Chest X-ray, AP view. Patient: 45 years old, sex M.
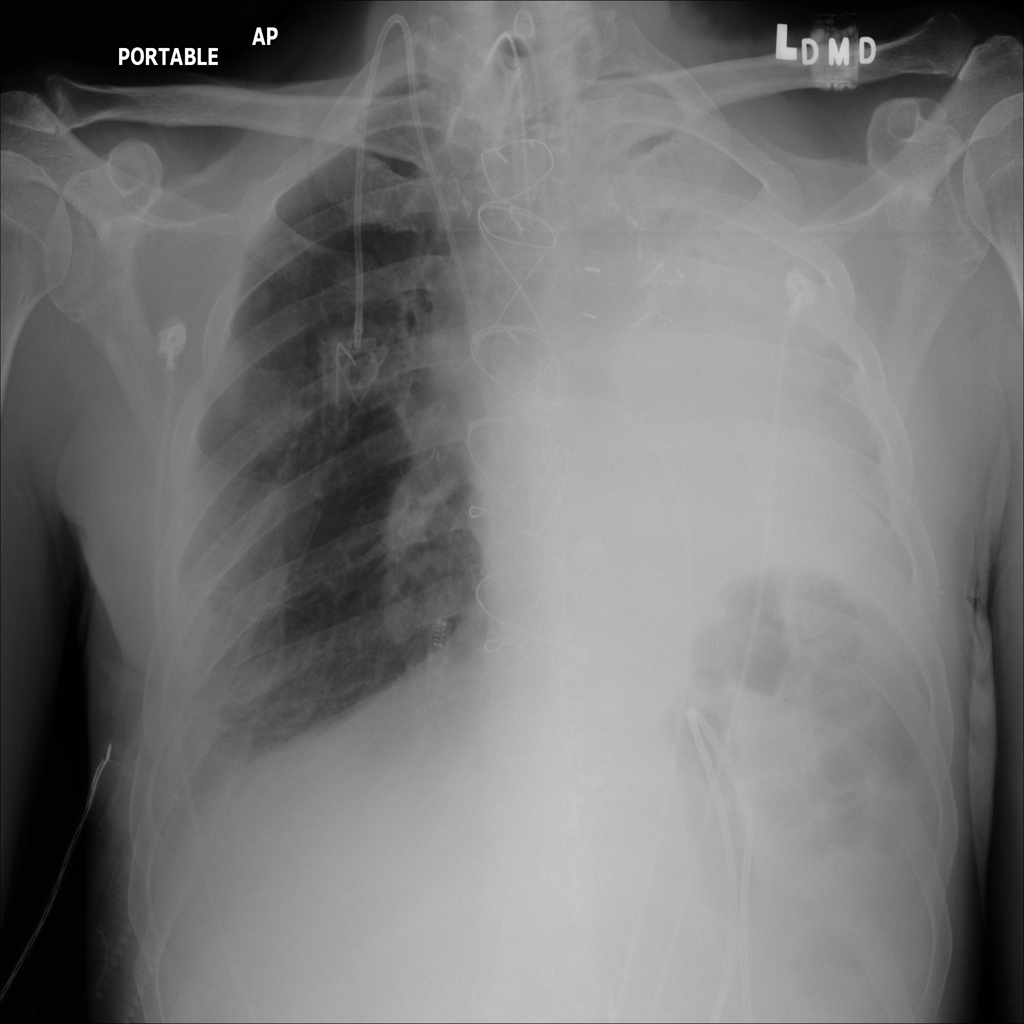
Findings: No Finding